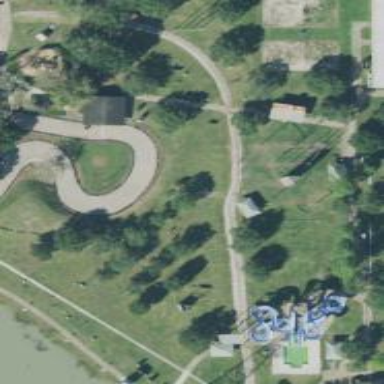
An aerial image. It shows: Miniature railway.